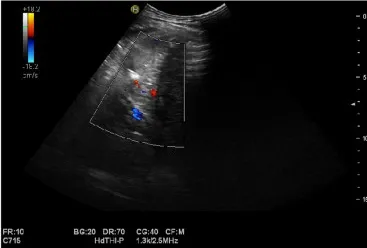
(B) Blood flow of artificial blood vessels displayed by ultrasound one week after operation (blue).
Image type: radiology (ultrasound)